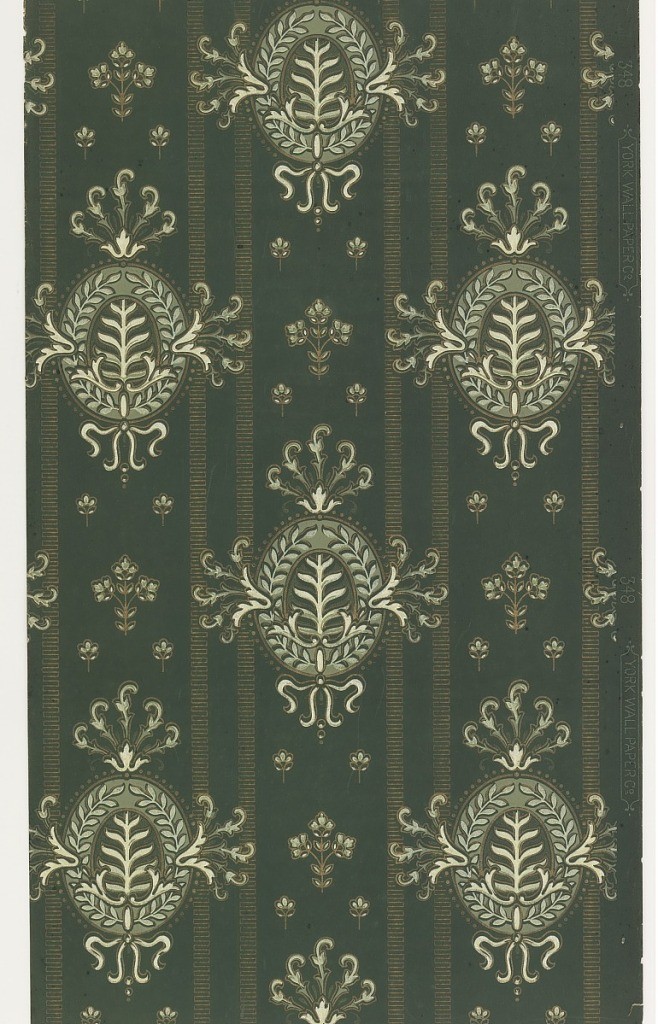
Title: Sidewall
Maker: York Wall Paper Company, 1895
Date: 1905–1915
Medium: Machine-printed paper, liquid mica
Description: On dark gray-blue ground, vertical stripes with staggered white oval medallions composed of plants framed by ribbons and scrolls.